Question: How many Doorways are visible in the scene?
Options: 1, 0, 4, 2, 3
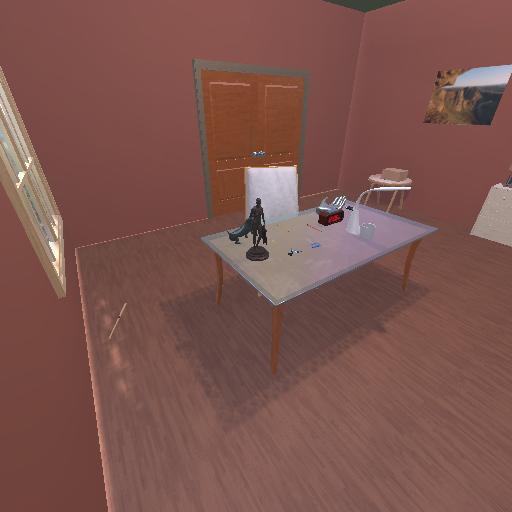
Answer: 1